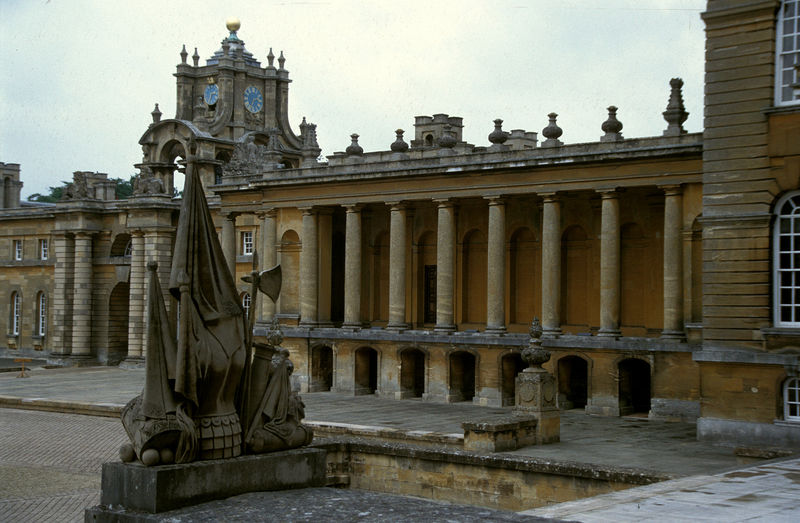
Titel: Nordfassade, östliche Kolonnade
Künstler: John Vanbrugh
Standort: Woodstock, Oxfordshire
Institution: Blenheim Palace
Schlagwörter: blau, himmel, gelb, ocker, sand, braun, fenster, orange, straße, säule, säulen, gebäude, haus, schloss, weg, wolke, ornament, architektur, barock, sockel, stein, steine, kirche, pfad, figur, gold, spitzen, england, turm, skulptur, statue, bogen, fassade, pflaster, fahne, mauer, platz, krieg, arch, arches, architecture, blue, column, columns, lanze, palace, white, window, black, gray, portrait, windows, yellow, dekor, uhr, stufe, plastik, tor, foto, fotografie, bögen, eingang, gang, nische, arkade, innenhof, loggia, türme, palast, denkmal, waffen, kugel, kugeln, trommel, rüstung, arkaden, kapitelle, photo, portal, rustika, harnisch, axt, sky, stone, krieger, obelisk, building, hellebarde, armor, plateau, dorisch, dresden, prunk, beil, fotographie, castle, drum, zifferblatt, sculpture, clock, door, turmuhr, outside, säulengang, trophäe, public, kollonade, rundgang, courtyard, toskanisch, hinteransicht, buildings, uhrenturm, uhren, gothic, bauornamentik, outdoors, zwinger, carving, tan, plateua, doric, photograph, photography, kriegerdenkmal, kunstgalerie, bierfass, umbrellas, tromme, dorisches kapitell, orb, axe, pillars, capitals, city hall, paving, turkanisch, uhten, axkt, clock tower, piller, entrances, cannon balls, stratue, мукыфшшду, versaiille, 유적지, 여행, part of a castle in england, power, status,brideshead revisted